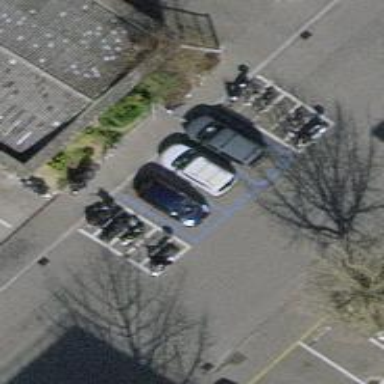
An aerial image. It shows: Street-side parking lot with asphalt surface.